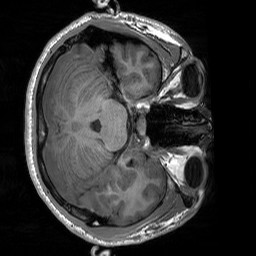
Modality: T1w
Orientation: axial
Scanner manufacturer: siemens
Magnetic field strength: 3 T
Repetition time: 1.76 s
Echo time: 0.0022 s